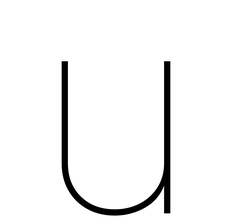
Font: Inter_Thin